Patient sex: M
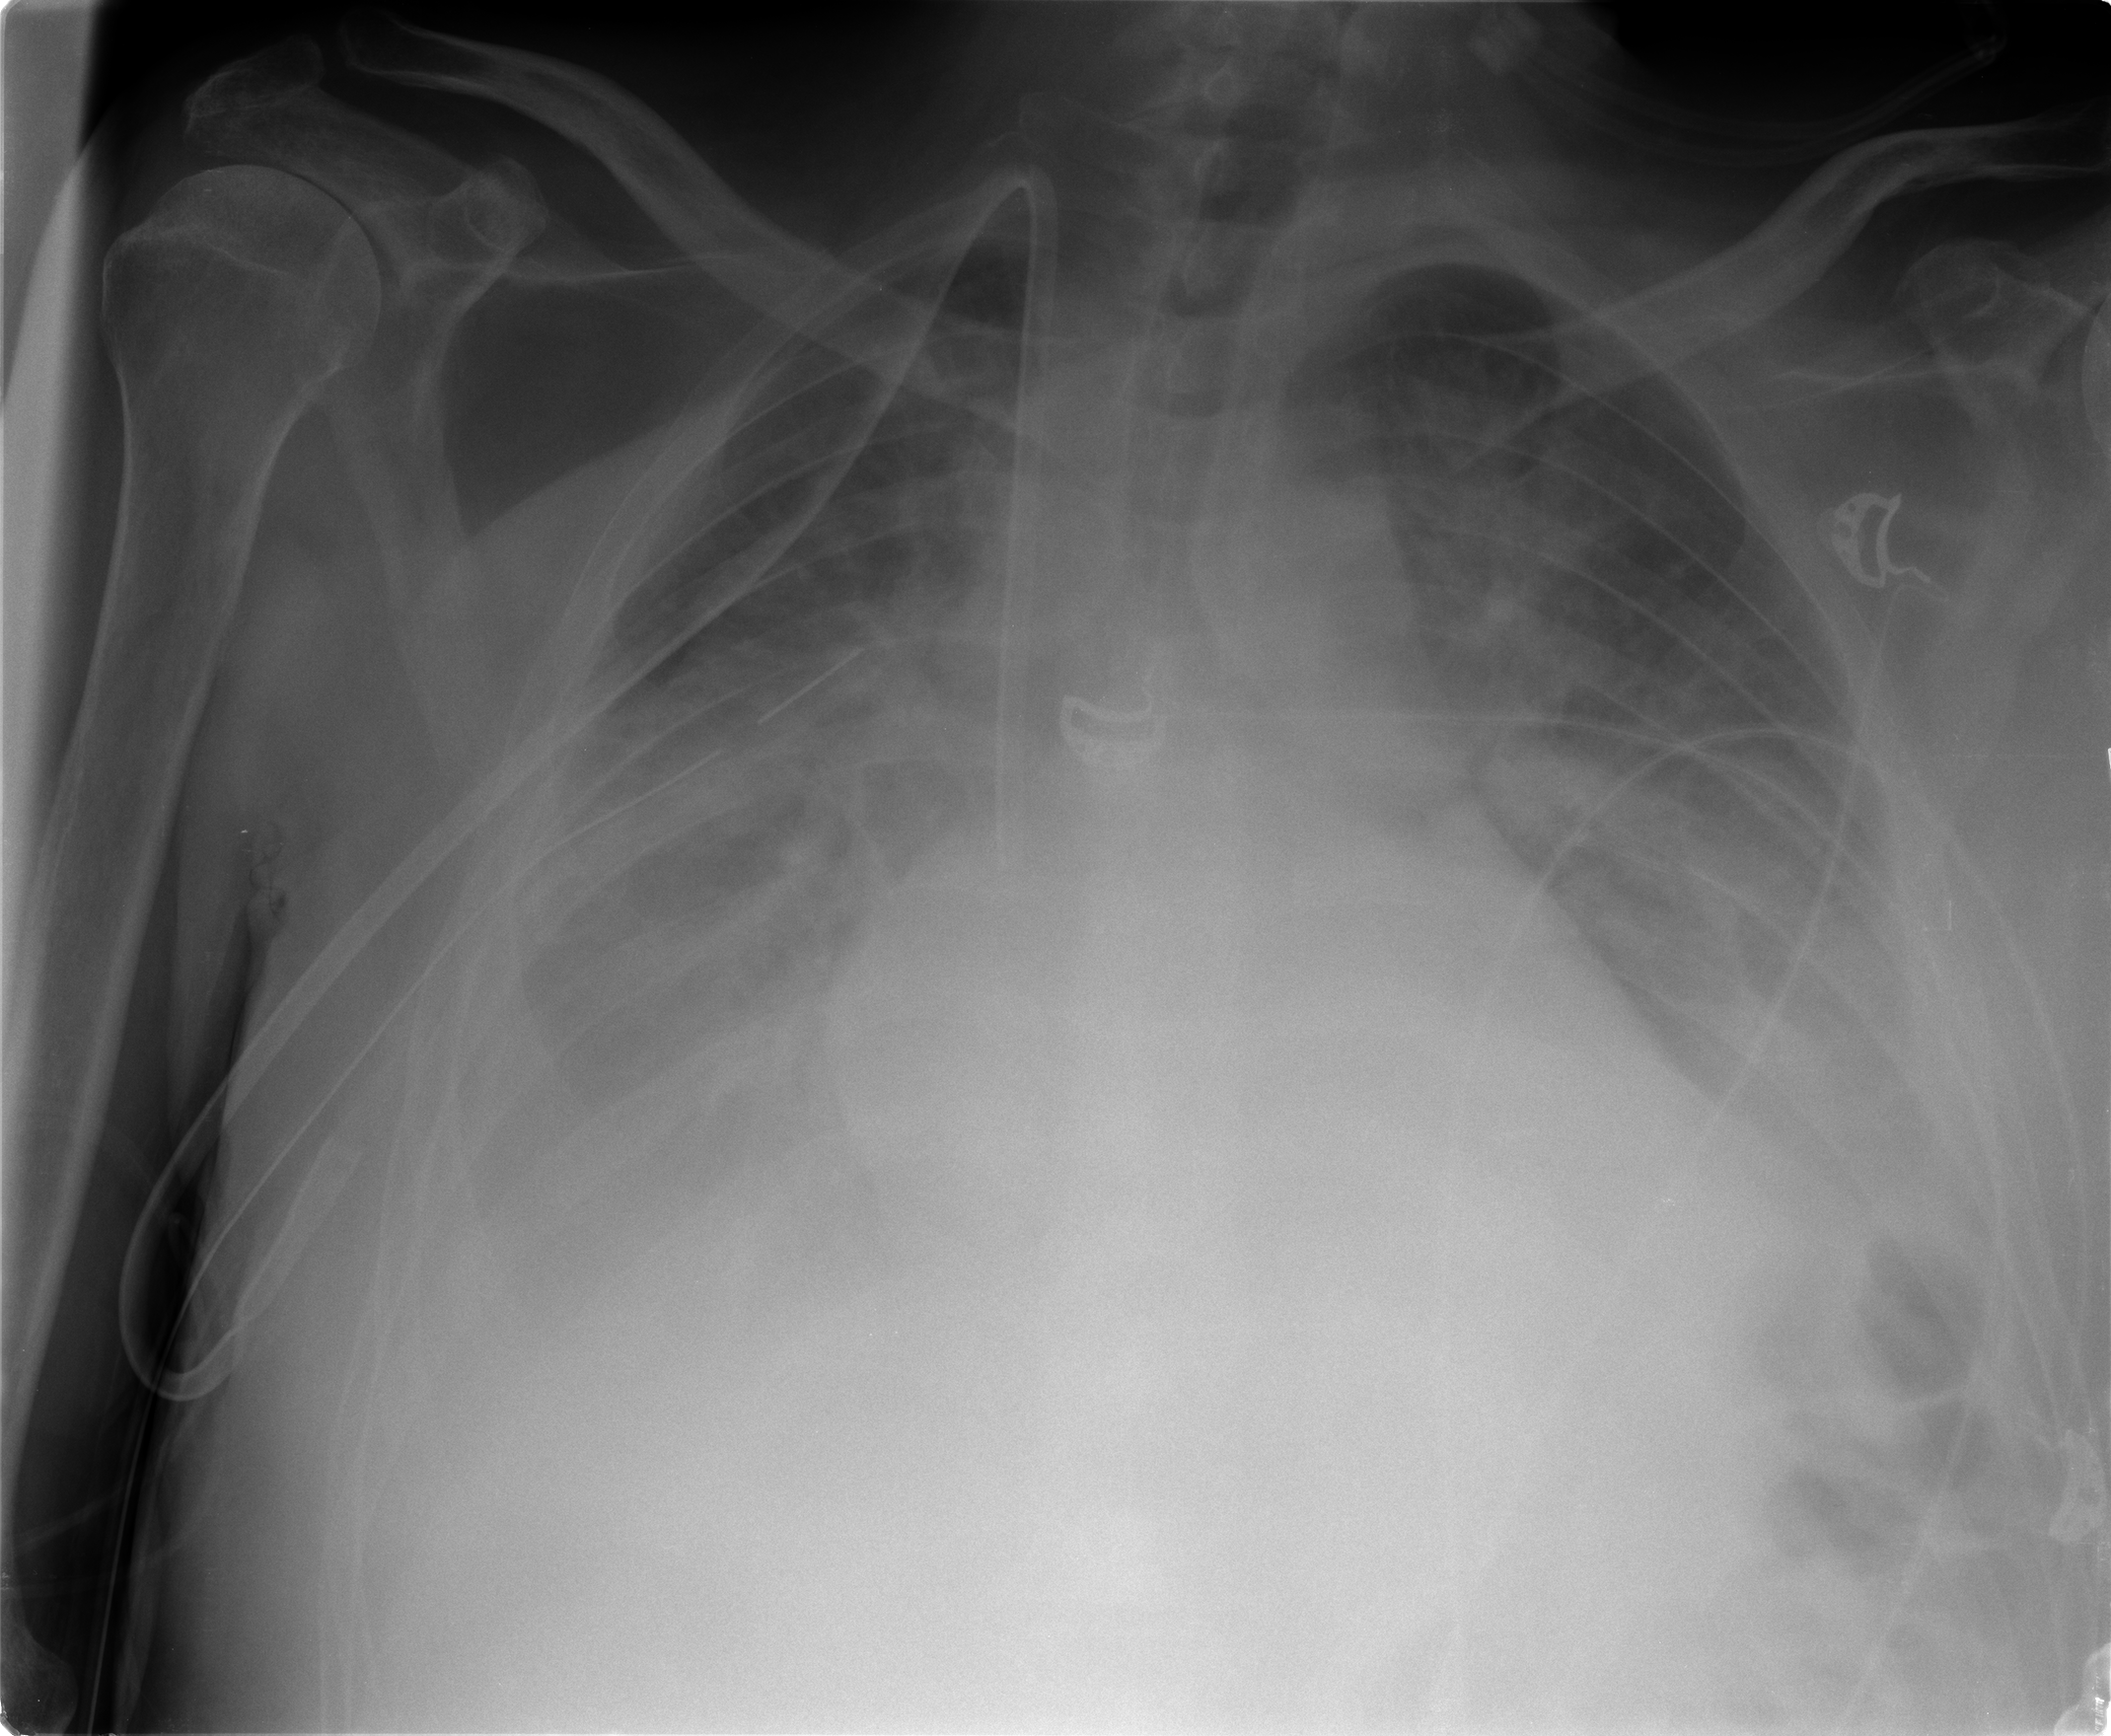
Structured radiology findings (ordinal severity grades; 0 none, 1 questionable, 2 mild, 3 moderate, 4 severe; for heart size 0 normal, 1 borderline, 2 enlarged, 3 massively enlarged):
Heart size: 2
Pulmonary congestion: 3
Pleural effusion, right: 3
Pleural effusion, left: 3
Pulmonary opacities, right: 2
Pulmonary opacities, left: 2
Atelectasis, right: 3
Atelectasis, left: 2